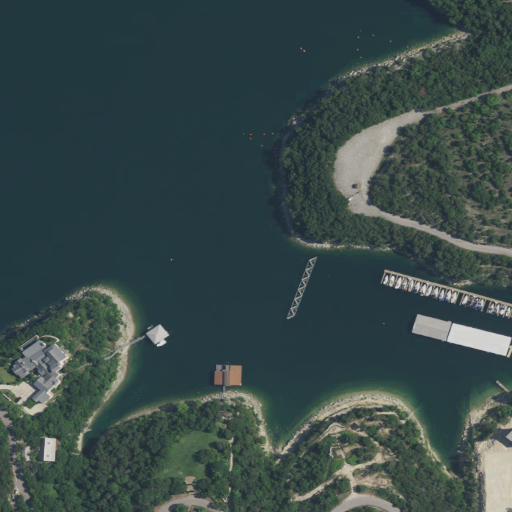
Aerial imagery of valley in Texas named Defeat Hollow containing open water, evergreen forest, grassland, medium intensity development, low intensity development, open development, shrub, high intensity development, and herbaceous wetlands